Aerial crown-view tile of a tropical tree (Barro Colorado Island, Panama), acquired 20250616:
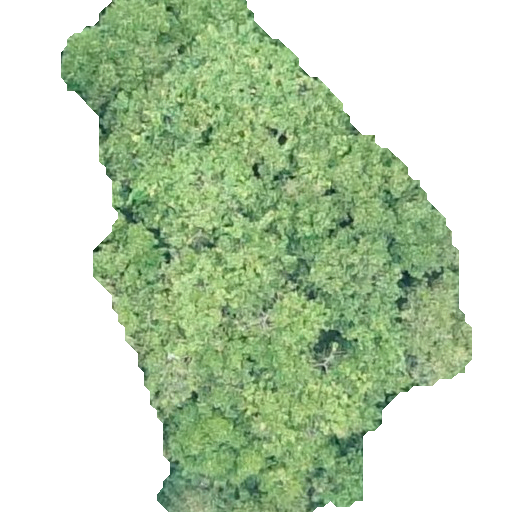
Species: Prioria copaifera
GBIF accepted scientific name: Prioria copaifera
Crown area: 208.651 m²